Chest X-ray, PA view. Patient: 52 years old, sex F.
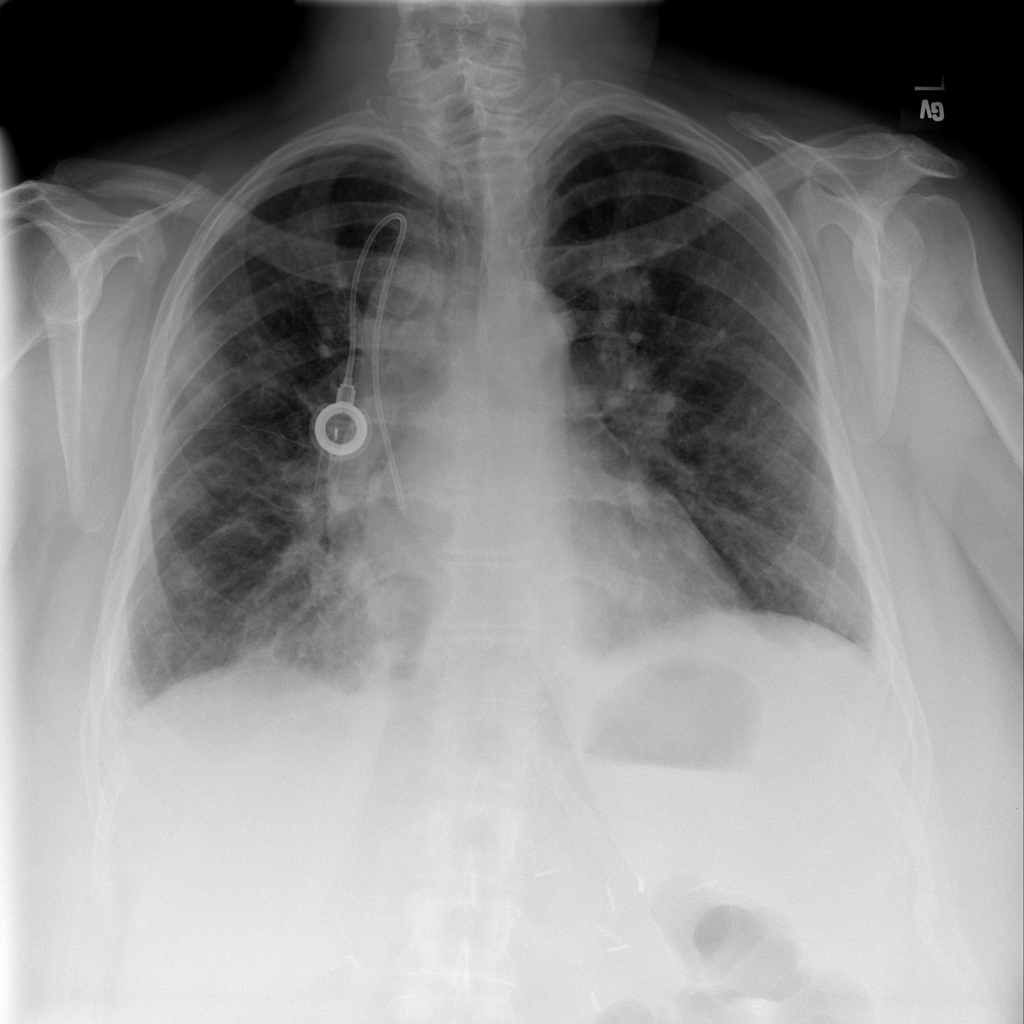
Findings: Effusion, Infiltration